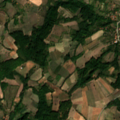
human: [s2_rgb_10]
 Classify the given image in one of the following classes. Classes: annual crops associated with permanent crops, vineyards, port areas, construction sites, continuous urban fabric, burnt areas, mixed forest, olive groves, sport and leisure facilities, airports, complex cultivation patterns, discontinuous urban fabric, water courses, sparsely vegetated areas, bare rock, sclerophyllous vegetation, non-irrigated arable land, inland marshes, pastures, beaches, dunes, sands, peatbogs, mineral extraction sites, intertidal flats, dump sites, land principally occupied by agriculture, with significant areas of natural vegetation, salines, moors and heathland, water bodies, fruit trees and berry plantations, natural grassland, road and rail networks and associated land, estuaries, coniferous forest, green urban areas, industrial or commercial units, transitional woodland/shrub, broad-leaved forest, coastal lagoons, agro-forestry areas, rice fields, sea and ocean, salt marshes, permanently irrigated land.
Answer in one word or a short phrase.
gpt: complex cultivation patterns, land principally occupied by agriculture, with significant areas of natural vegetation, broad-leaved forest